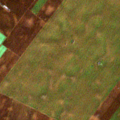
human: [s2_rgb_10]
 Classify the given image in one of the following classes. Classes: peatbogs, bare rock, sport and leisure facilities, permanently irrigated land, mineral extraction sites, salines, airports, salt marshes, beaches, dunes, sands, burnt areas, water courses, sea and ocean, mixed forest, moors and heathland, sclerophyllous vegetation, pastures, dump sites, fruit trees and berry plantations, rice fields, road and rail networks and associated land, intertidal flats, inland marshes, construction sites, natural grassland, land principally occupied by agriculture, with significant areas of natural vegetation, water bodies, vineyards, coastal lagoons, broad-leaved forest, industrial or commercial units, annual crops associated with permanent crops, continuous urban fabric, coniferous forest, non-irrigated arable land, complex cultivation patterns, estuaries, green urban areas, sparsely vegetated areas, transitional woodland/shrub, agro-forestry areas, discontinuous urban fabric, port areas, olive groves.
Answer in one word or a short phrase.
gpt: non-irrigated arable land